Interaction volume radius: 5 \u00c5
Interaction volume height: 15 \u00c5
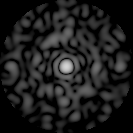
Disorder parameter: 0.8709